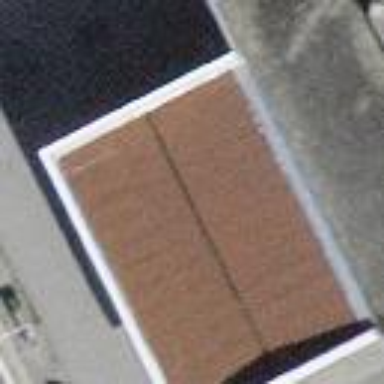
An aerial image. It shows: Roofed fuel facility.